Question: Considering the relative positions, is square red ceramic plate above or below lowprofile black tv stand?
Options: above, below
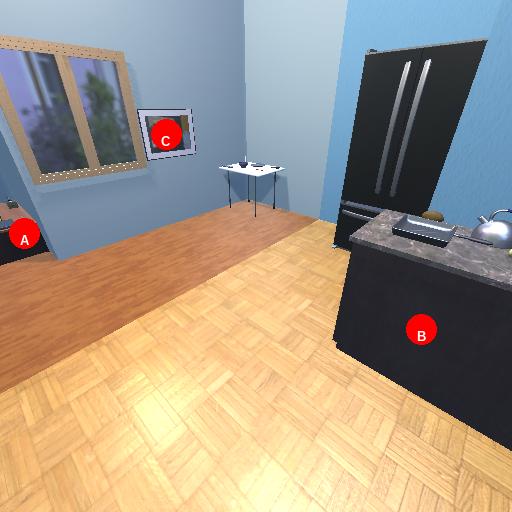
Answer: above